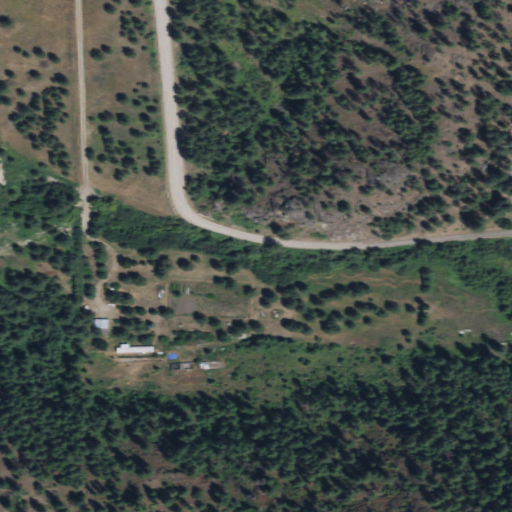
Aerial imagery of valley in Washington named Rail Canyon containing evergreen forest, shrub, woody wetlands, and open development